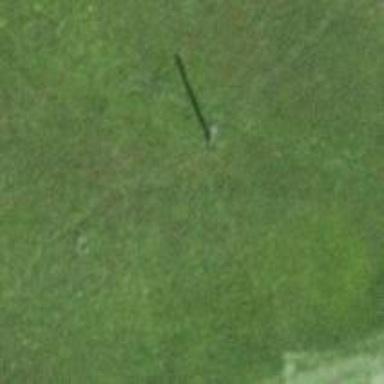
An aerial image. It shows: Utility pole as the man-made structure.